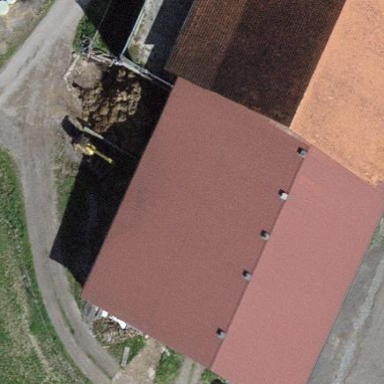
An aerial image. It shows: Farm auxiliary building.